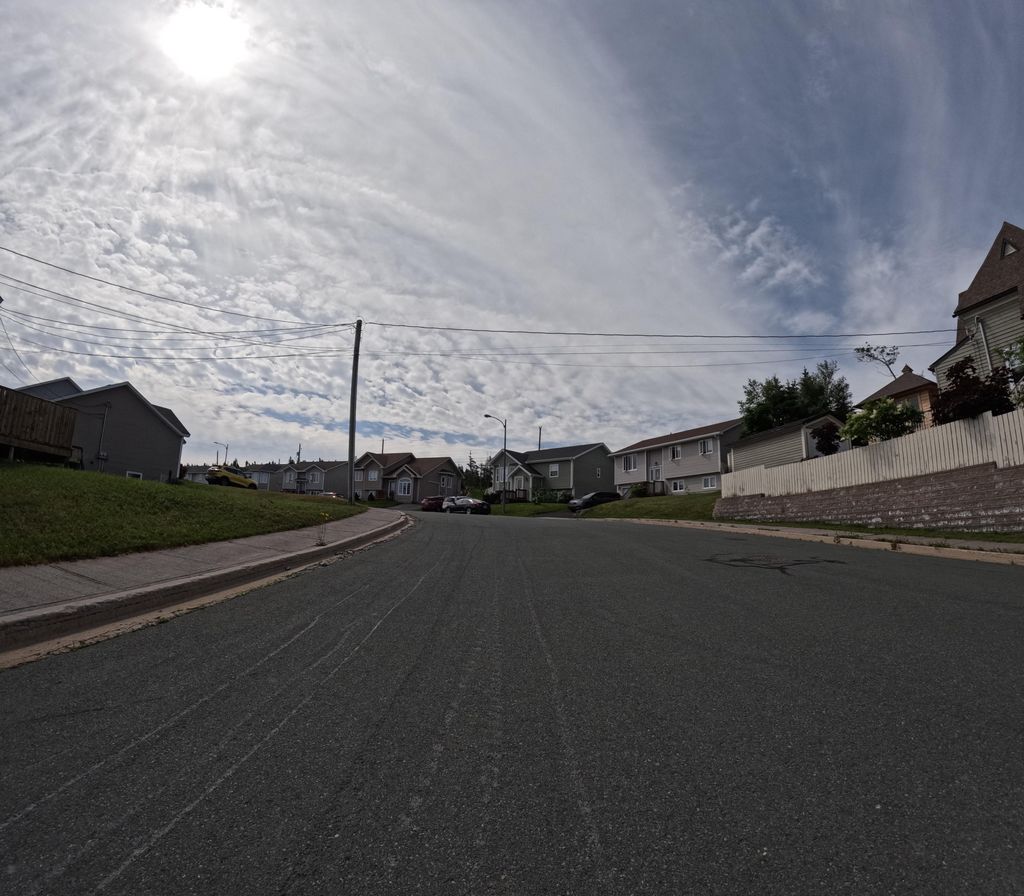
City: st_johns